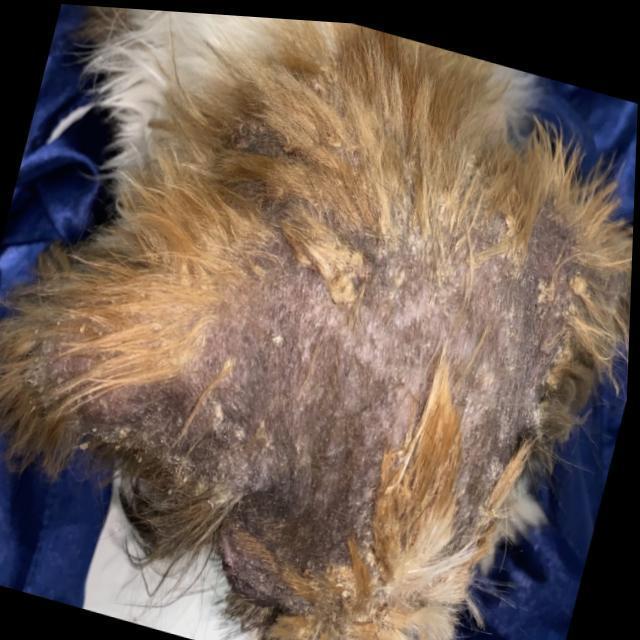
Canine demodicosis (Demodex mange) — caused by Demodex canis mites. Presents with alopecia, follicular papules, pustules, and comedones. Often localized on face and forelimbs.